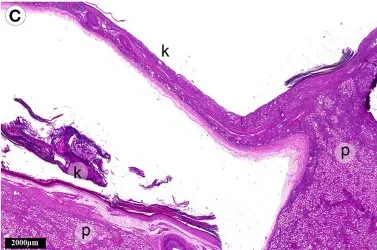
Fragments of the kidney and cystic lesion. (C) The histological study revealed keratinized mass in the lumen of the lesion.
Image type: pathology (h&e)